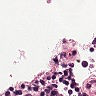
Metastatic tissue present: no